Question: I have div boxes of identical heights and widths stacked up into two columns, like so:
Is it possible to make it behave in such a way that...when any of the boxes on the left is removed (using jQuery), the top-most box on the right will move the bottom spot on the left. So essentially, the boxes moving in the direction indicated by the pink arrow.
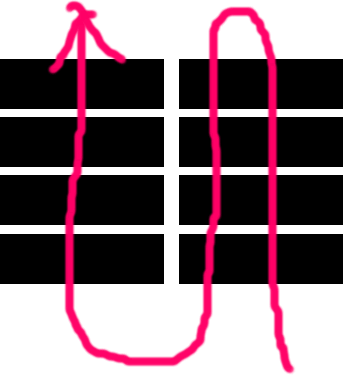
Answer: You can add <URL> and check it on your div box. And then append first element to another column
'''
$('.yourDivBox').bind('remove', function() {
$('.secondColumn').first().appendTo('.firstColumn');
});
'''
Something like this. Sorry I haven't time to check my code